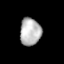
Tissue: lung
Cell type: Endothelial cells
Senescence score: 0.6133
Nuclear area (px): 564
Mean DAPI intensity: 182.344